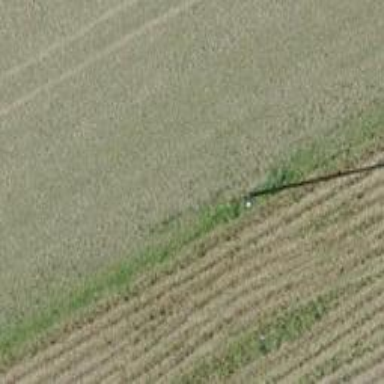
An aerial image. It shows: Minor power line with three cables.